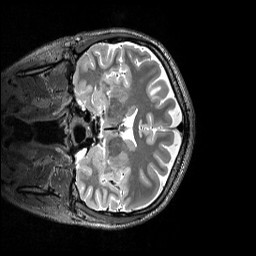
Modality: T2w
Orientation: coronal
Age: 24
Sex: female
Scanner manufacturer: siemens
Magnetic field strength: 3 T
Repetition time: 3.2 s
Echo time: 0.565 s